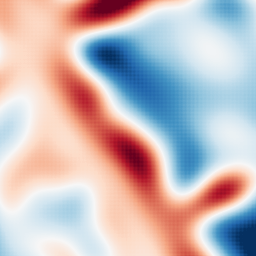
Category: multiscale
Decomposition family: log
Decomposition parameters: sigma: 20
Upsampling method: sinc_blackman
Upsampling parameters: scale: 4
kernel_size: 8
Upsampling scale: 4